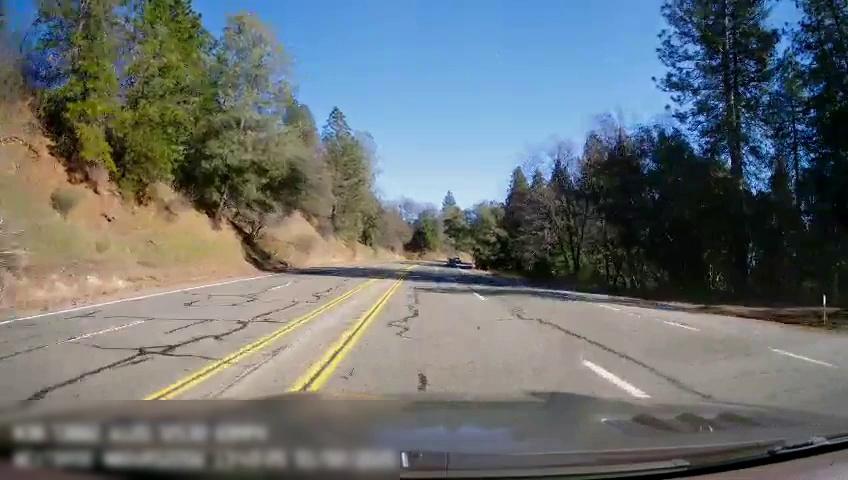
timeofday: Day
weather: Sunny
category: Drivable Space
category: Lanes | Opposite Lane
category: Lanes | Opposite Lane
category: Lanes | Current Lane
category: Lanes | Alternate Lane
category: Lanes | Current Lane
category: Lanes | Alternate Lane
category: Lanes | Opposite Lane
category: Lanes | Opposite Lane